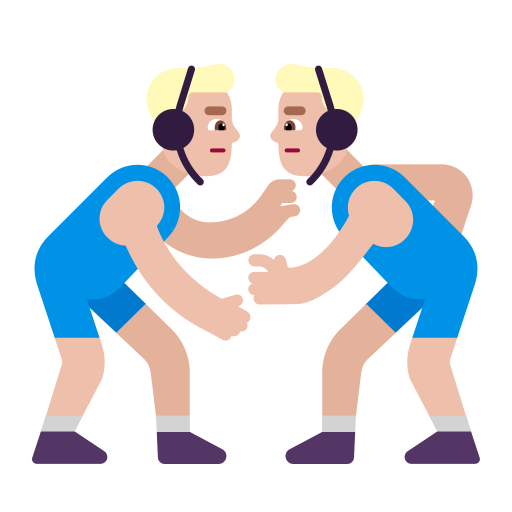
man wrestling flat  light